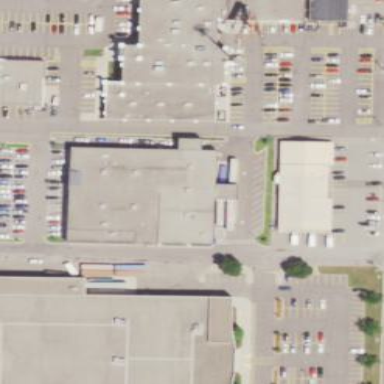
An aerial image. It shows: Building.